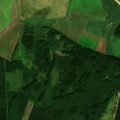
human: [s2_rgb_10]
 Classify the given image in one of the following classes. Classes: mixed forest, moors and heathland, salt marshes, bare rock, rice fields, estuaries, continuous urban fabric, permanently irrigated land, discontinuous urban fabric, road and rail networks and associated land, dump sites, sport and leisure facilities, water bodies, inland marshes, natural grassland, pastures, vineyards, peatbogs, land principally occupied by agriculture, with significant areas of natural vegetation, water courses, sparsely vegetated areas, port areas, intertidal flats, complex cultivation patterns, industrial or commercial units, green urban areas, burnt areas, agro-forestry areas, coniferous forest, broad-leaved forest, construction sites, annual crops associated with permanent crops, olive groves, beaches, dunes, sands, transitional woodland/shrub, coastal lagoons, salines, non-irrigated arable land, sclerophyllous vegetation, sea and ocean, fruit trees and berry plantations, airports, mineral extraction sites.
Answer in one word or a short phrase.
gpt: non-irrigated arable land, coniferous forest, mixed forest